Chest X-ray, PA view. Patient: 47 years old, sex F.
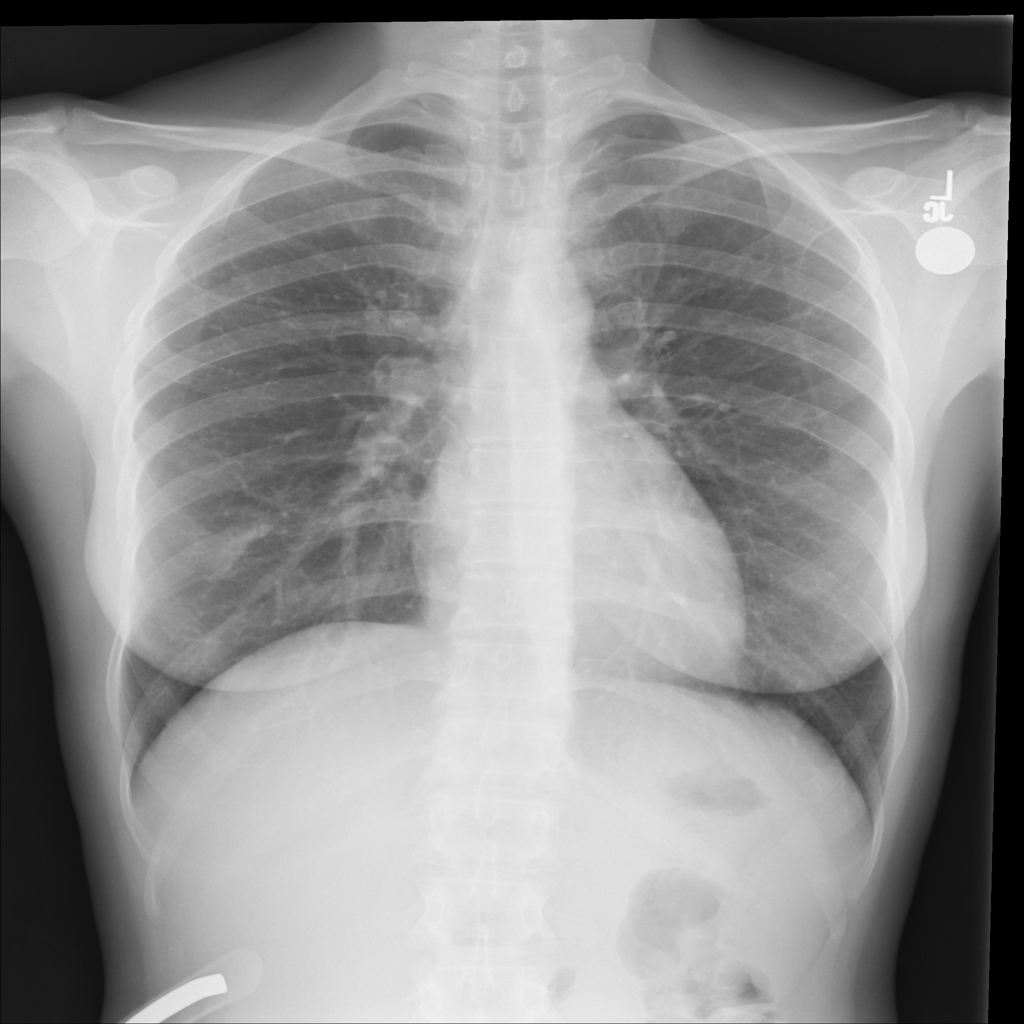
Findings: No Finding